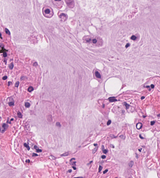
Tumor epithelial tissue: no
Tumor-associated stroma tissue: no
Normal tissue: yes